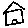
Label: house